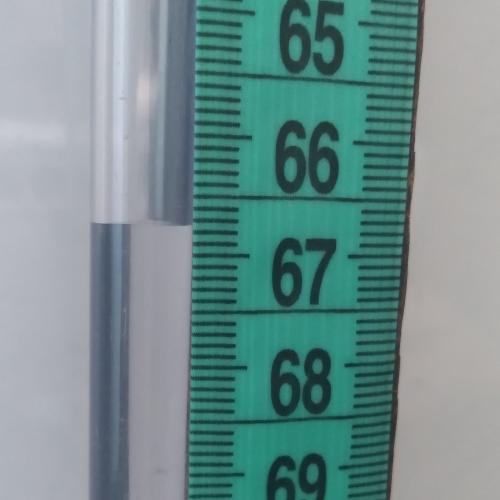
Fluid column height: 66.8 cm